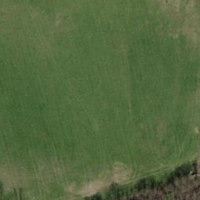
EUNIS habitat code: 52
Species observed at this site:
Cyperus esculentus